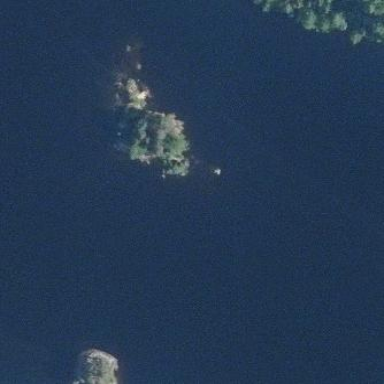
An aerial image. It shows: Islet.